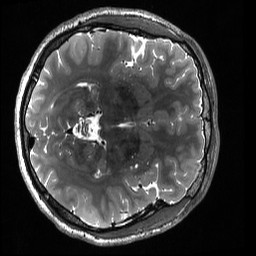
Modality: T2w
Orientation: axial
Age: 28
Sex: male